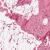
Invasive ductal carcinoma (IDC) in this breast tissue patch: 0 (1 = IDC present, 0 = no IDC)